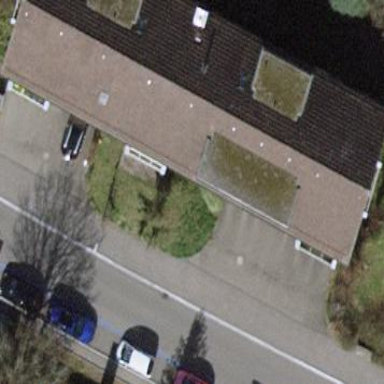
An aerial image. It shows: Image showing building with apartments.